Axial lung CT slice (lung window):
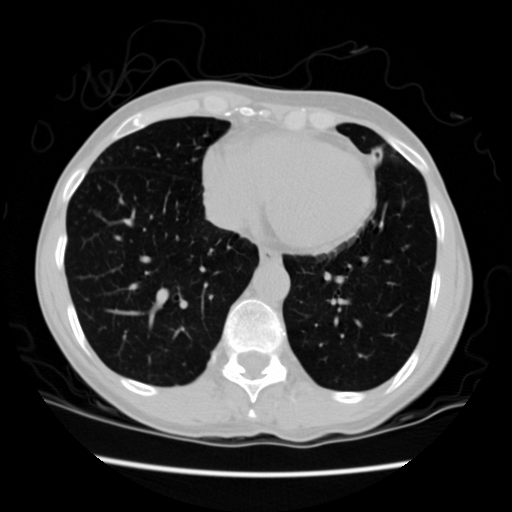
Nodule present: no